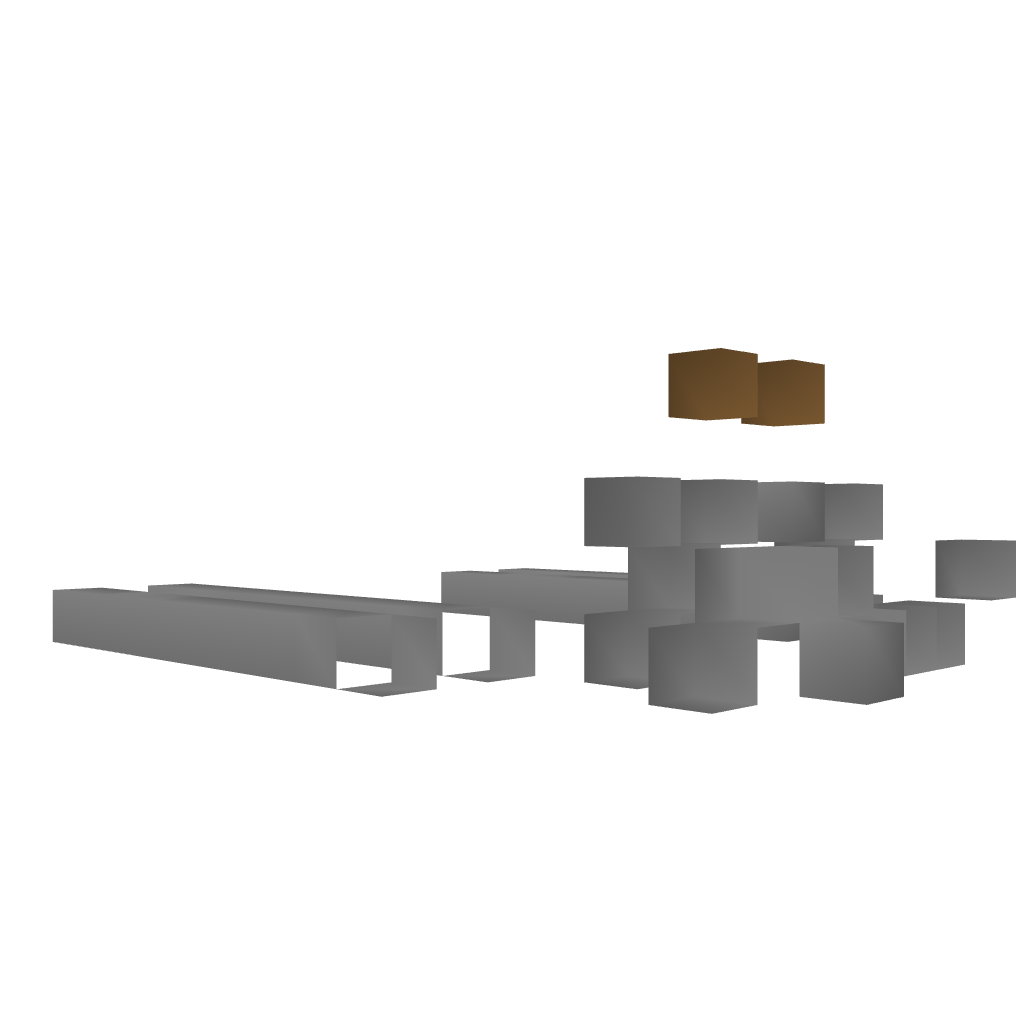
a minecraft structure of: Piston run bad low quality